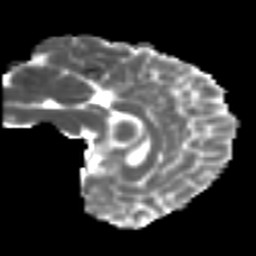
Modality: MD
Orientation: sagittal
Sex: male
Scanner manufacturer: ge
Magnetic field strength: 3 T
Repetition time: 7 s
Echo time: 0.08 s